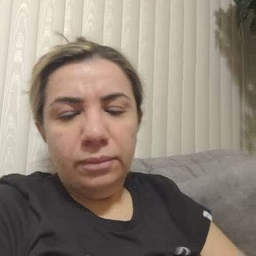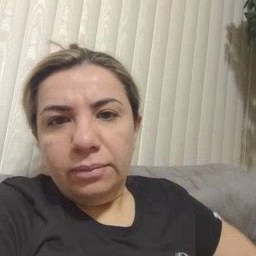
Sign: beside